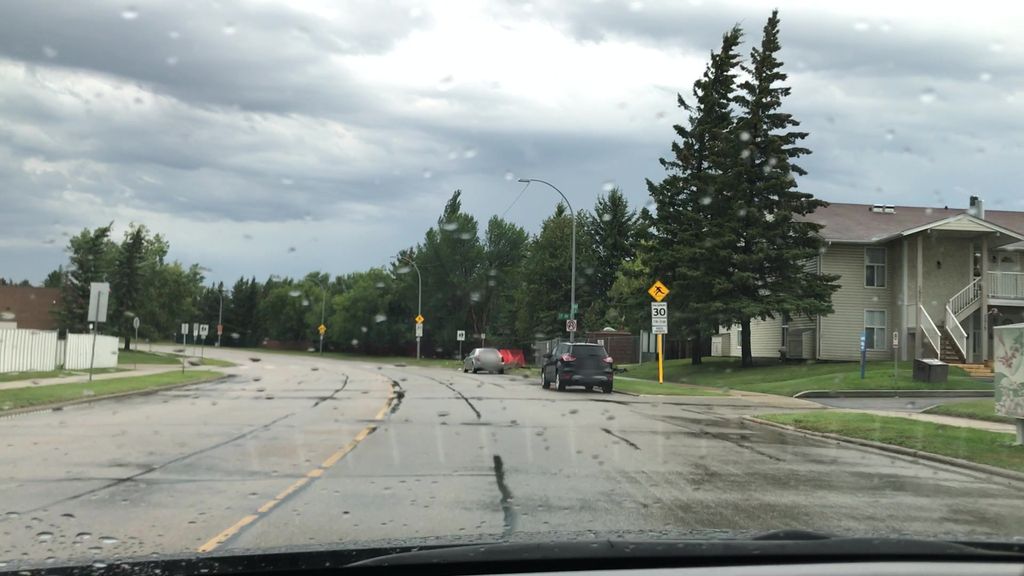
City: edmonton